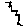
Label: zigzag